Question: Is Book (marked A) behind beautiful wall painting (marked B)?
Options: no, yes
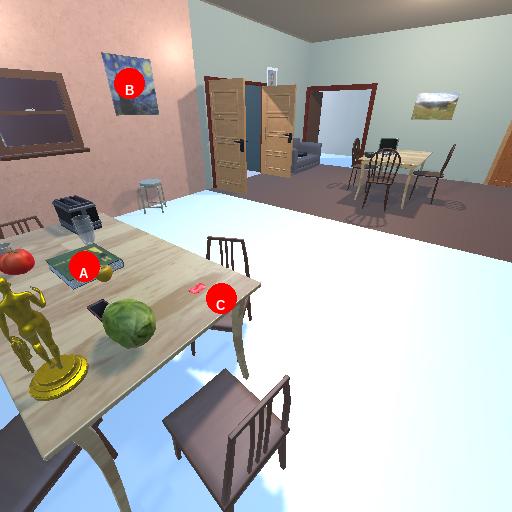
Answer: no